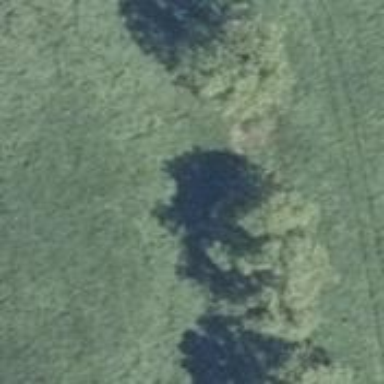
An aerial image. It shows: Row of trees in natural setting.